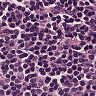
Metastatic tissue present: no